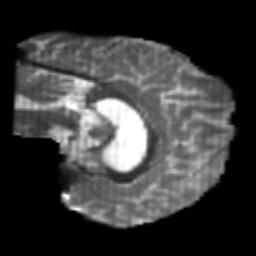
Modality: T2w
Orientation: sagittal
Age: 21
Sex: male
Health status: healthy
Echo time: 0.074 s